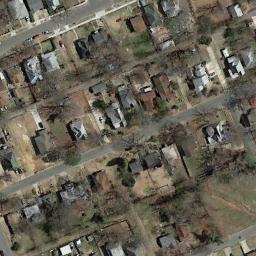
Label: medium_residential